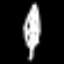
Label: leaf